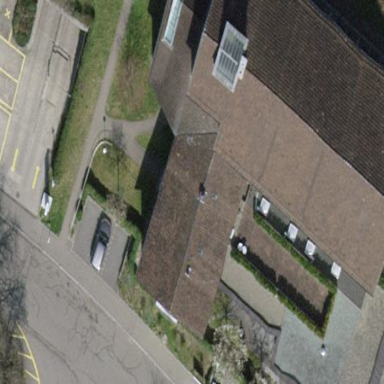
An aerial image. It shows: Building with gabled brown roof. Part of the building is visible.